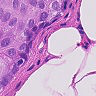
Metastatic tissue present: yes